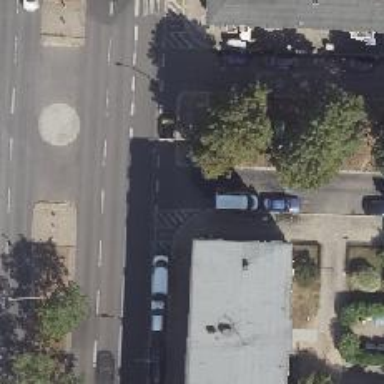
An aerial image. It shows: Unmarked crossing on asphalt footway.